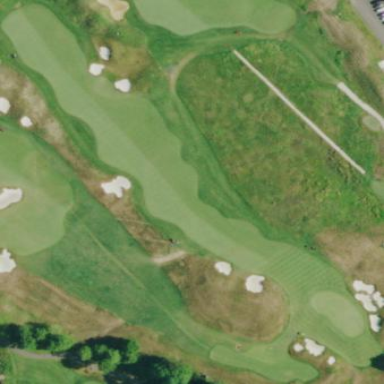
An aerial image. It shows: Grassy area designated as golf fairway.